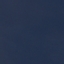
Land use / land cover class: SeaLake